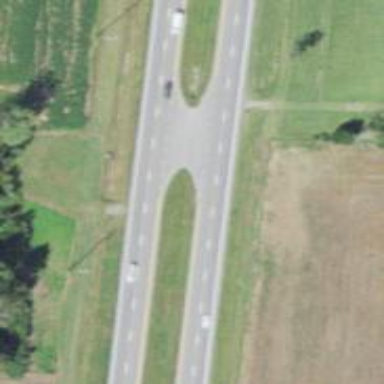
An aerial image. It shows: Asphalt trunk highway which is also expressway.